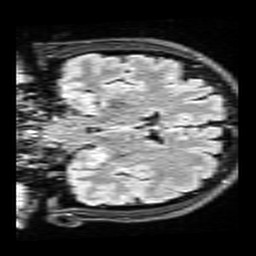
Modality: FLAIR
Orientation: coronal
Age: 27
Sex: male
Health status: healthy
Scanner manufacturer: siemens
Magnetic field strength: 3 T
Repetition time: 9 s
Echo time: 0.088 s